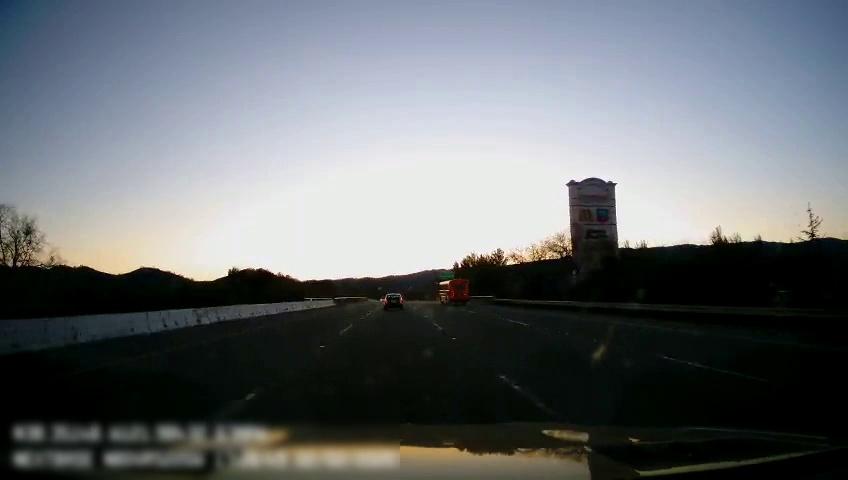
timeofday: Day
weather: Cloudy
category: Drivable Space
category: Vehicles | Bus
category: Vehicles | Car
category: Lanes | Current Lane
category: Lanes | Current Lane
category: Lanes | Alternate Lane
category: Traffic | Signs